Field crop: maize
Growth stage: 2
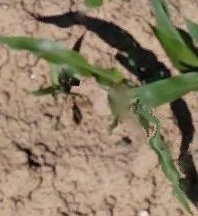
Species: maize